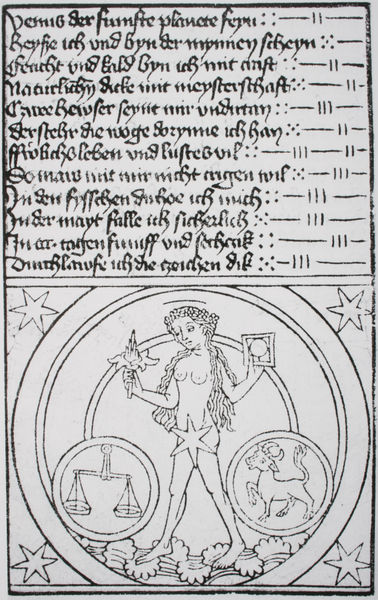
Titel: Baseler Holzschnitte, Venus
Standort: Schweinfurt
Institution: Bibliothek Otto Schäfer
Schlagwörter: akt, feuer, meer, nackt, wasser, weiß, wolken, mädchen, blume, brust, busen, frau, frisur, haar, schwarz, symbol, zeichen, zeichnung, blick, blüte, bibel, rahmen, bild, fünf, boden, figur, haare, pflanze, pflanzen, krone, locken, kreis, rund, schalen, bein, brüste, gischt, holzschnitt, schrift, wellen, papier, grafik, kuh, rind, linien, weib, deutsch, wiblich, scham, striche, waage, wage, buch, stern, druck, jungfrau, sternbild, sterne, stich, seite, illustration, schwarzweiß, text, kreise, kranz, buchdruck, mittelalter, venus, ster, löwe, hörner, ochse, stier, sternkreis, sternzeichen, fackel, konzentrisch, letter, handschrift, beschreibung, symbole, planet, ochs, harr, latein, widder, kalender, steinbock, astrologie, tierkreis, tierkreiszeichen, gesetz, attribute, horoskop, atribute, kreiszeichen, zukunft, zodiak, tierkries, astrology, aszendent, aszendenten, erdkreis, erdkteis, sternkreiszeichen, fünf sterne, libra, aries, zensiert, 5 sterne